Question: Im new with iOS and ICloud. I have an app that syncs core data with iCloud, and i want to know how can i check if the device has the iCloud or iCloud Drive setting disabled, and in that case ask the user to enable it programatically from the app.
Example:

Thanks in advance.
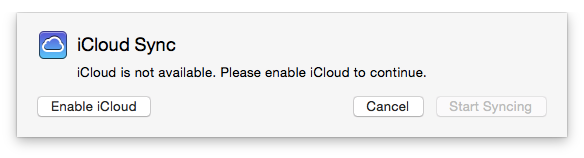
Answer: please check <URL> this is already answered